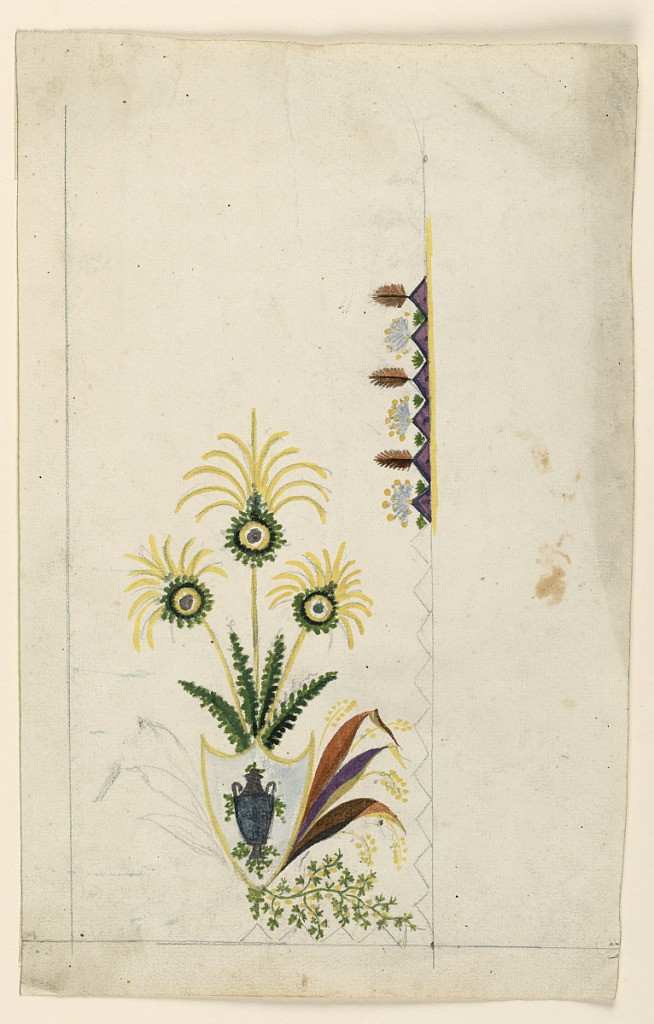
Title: Design for a Waistcoat
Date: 1785-1795
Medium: Pencil and various gouache colors on paper
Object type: Drawing
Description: Design for an embroidered corner. A shield with an urn stands at the bottom of a fantastical plant, showing three peacock feather leaves. A row of triangles is at the edge. A fan and a leaf are to grow alternatively from their tops.